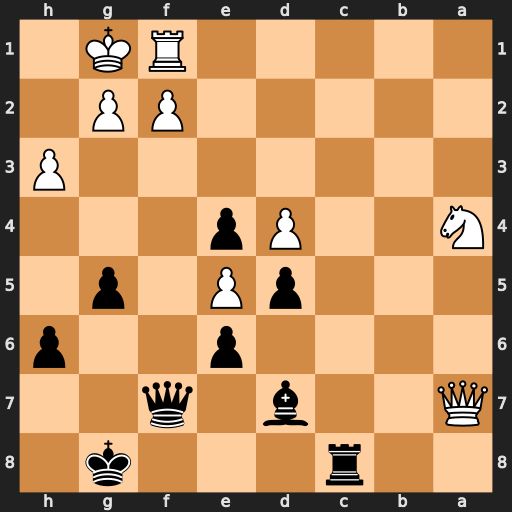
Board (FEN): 2r3k1/Q2b1q2/4p2p/3pP1p1/N2Pp3/7P/5PP1/5RK1
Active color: b
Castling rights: -
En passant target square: -
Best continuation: Bb5 Qxf7+ Kxf7 Ra1 Ra8